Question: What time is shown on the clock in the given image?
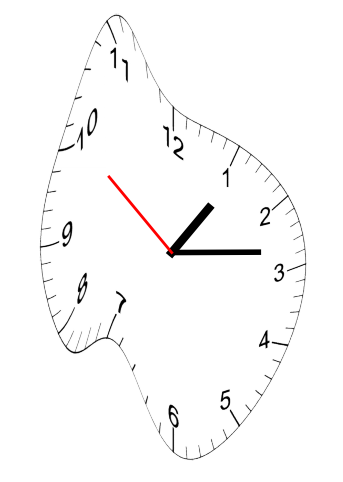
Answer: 01:13:51